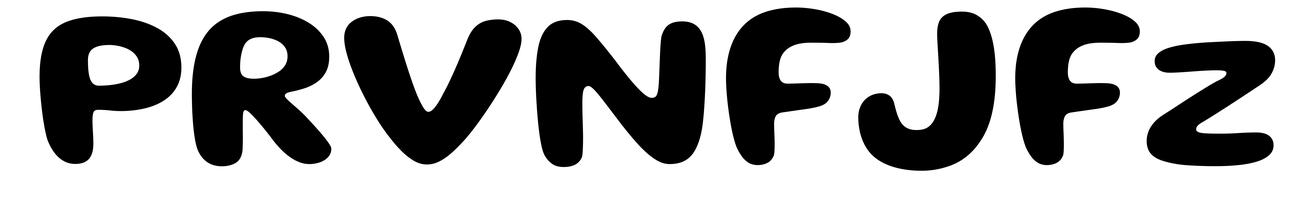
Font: Gluten_SemiBold